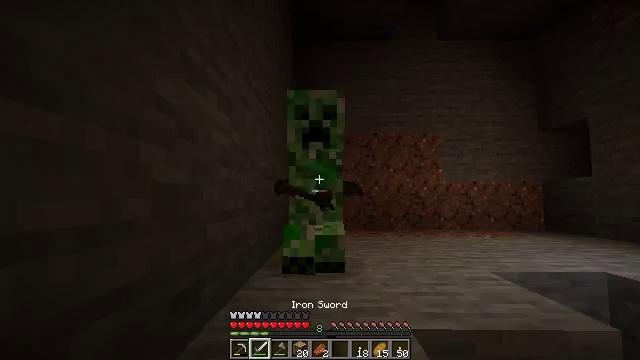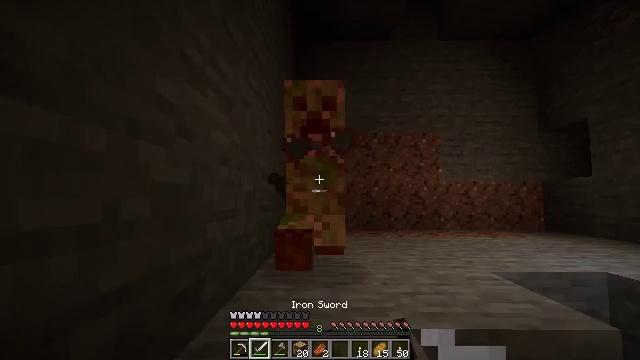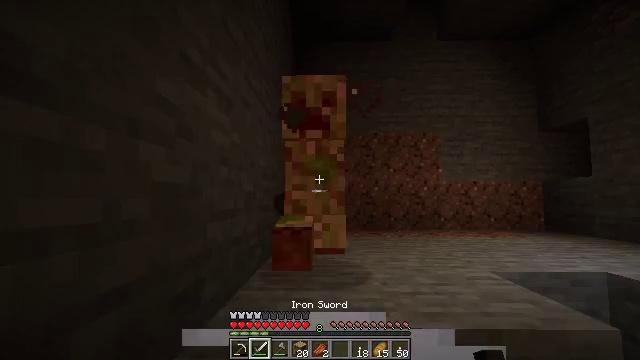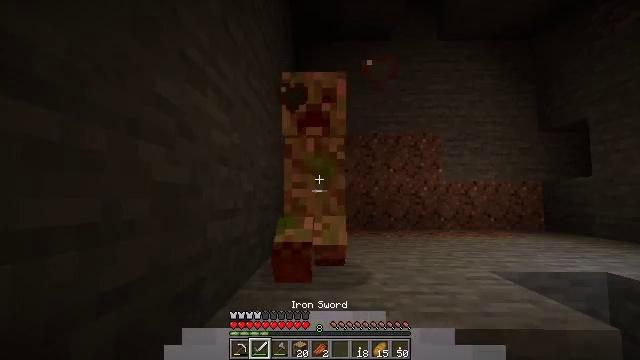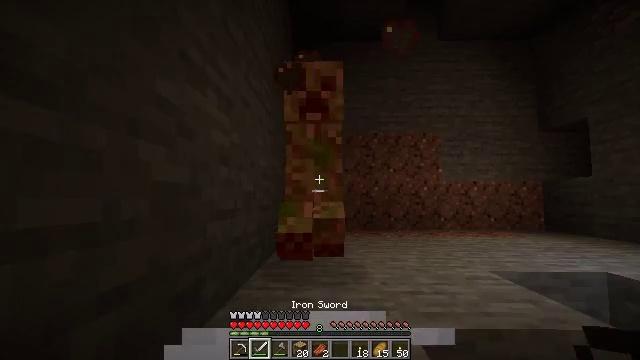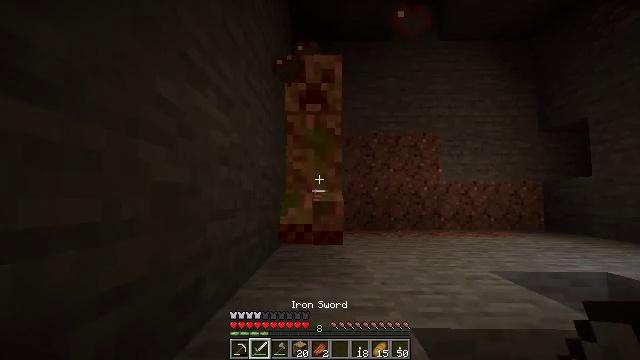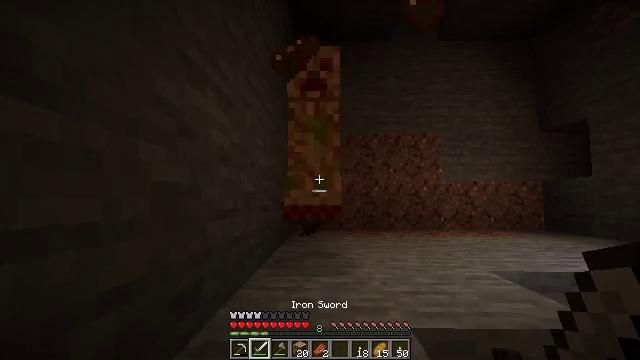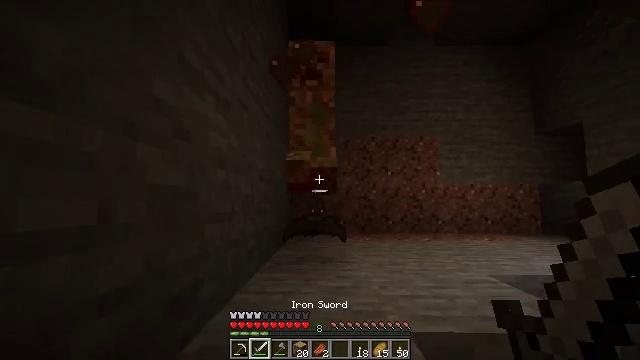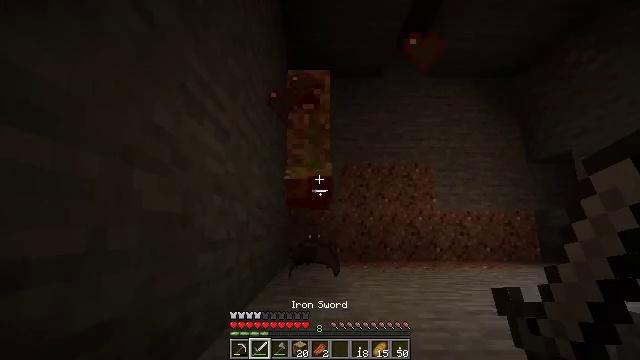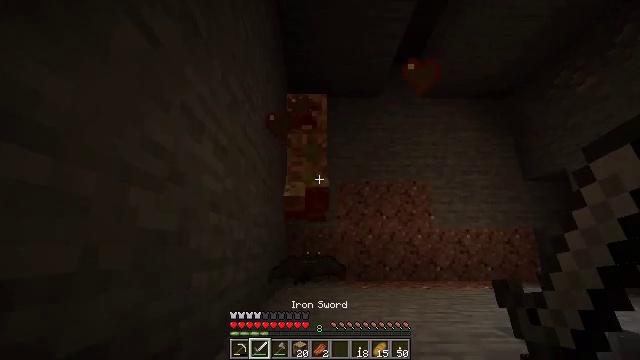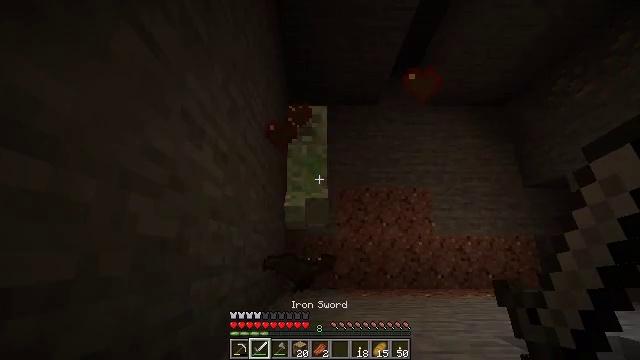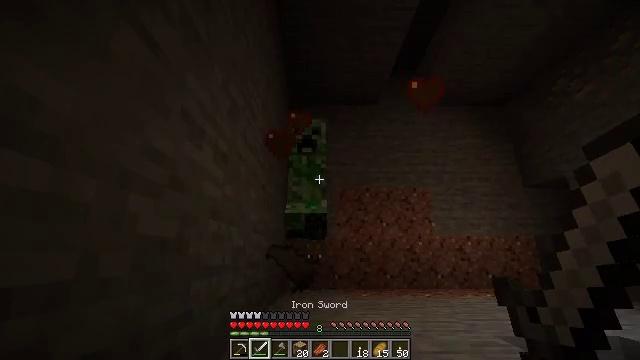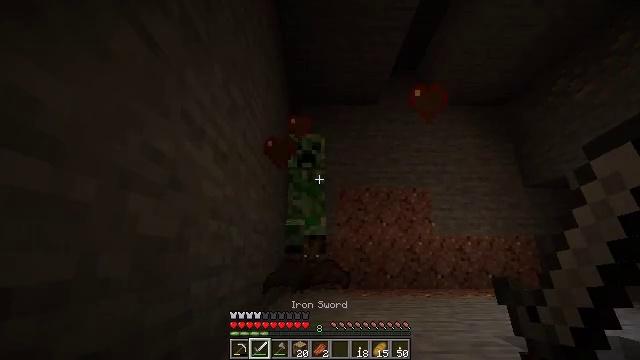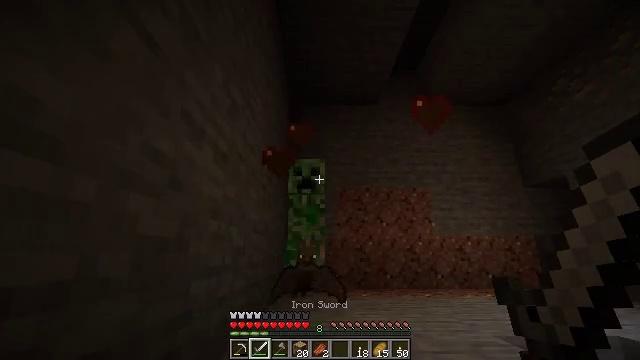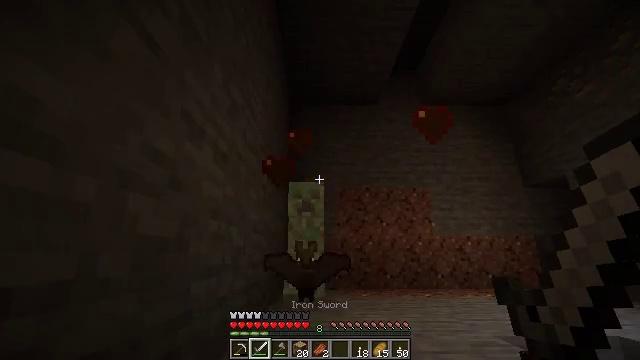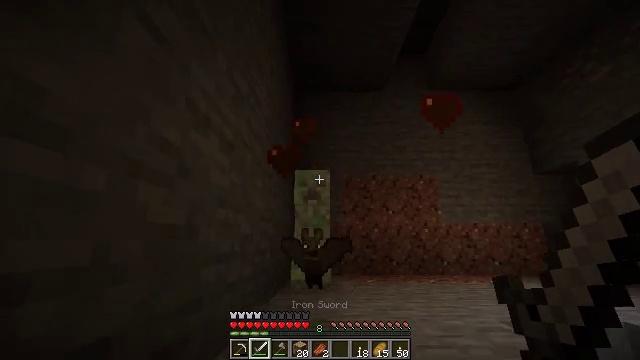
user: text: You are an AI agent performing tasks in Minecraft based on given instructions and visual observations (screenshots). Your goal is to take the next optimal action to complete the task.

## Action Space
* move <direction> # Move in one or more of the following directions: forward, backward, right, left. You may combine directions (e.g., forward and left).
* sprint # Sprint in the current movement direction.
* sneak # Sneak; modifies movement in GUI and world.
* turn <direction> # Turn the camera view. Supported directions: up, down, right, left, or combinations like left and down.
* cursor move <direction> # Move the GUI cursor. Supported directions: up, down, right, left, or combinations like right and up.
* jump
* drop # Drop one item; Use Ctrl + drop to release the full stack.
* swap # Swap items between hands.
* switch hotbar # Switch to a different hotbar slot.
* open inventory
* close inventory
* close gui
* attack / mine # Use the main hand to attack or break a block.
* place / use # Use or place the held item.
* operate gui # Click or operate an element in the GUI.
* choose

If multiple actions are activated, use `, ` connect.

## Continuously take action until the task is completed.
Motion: motion action
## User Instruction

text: Hunt bats in caves.
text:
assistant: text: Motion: no_op
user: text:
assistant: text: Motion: no_op
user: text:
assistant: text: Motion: no_op
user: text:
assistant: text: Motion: no_op
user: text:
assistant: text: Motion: no_op
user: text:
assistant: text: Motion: no_op
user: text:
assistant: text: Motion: no_op
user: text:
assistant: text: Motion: turn up
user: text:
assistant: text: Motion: turn up
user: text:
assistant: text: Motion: turn up
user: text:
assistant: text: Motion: no_op
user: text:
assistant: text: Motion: no_op
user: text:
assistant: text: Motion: no_op
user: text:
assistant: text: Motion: no_op
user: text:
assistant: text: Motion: turn left and down
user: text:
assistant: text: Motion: turn left and down
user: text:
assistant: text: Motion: move back, attack / mine
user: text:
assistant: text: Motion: move back, turn down, attack / mine
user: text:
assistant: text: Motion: move back, turn right and down, attack / mine
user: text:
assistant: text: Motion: move back, turn down
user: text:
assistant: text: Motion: move back
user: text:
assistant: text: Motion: no_op